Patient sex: M
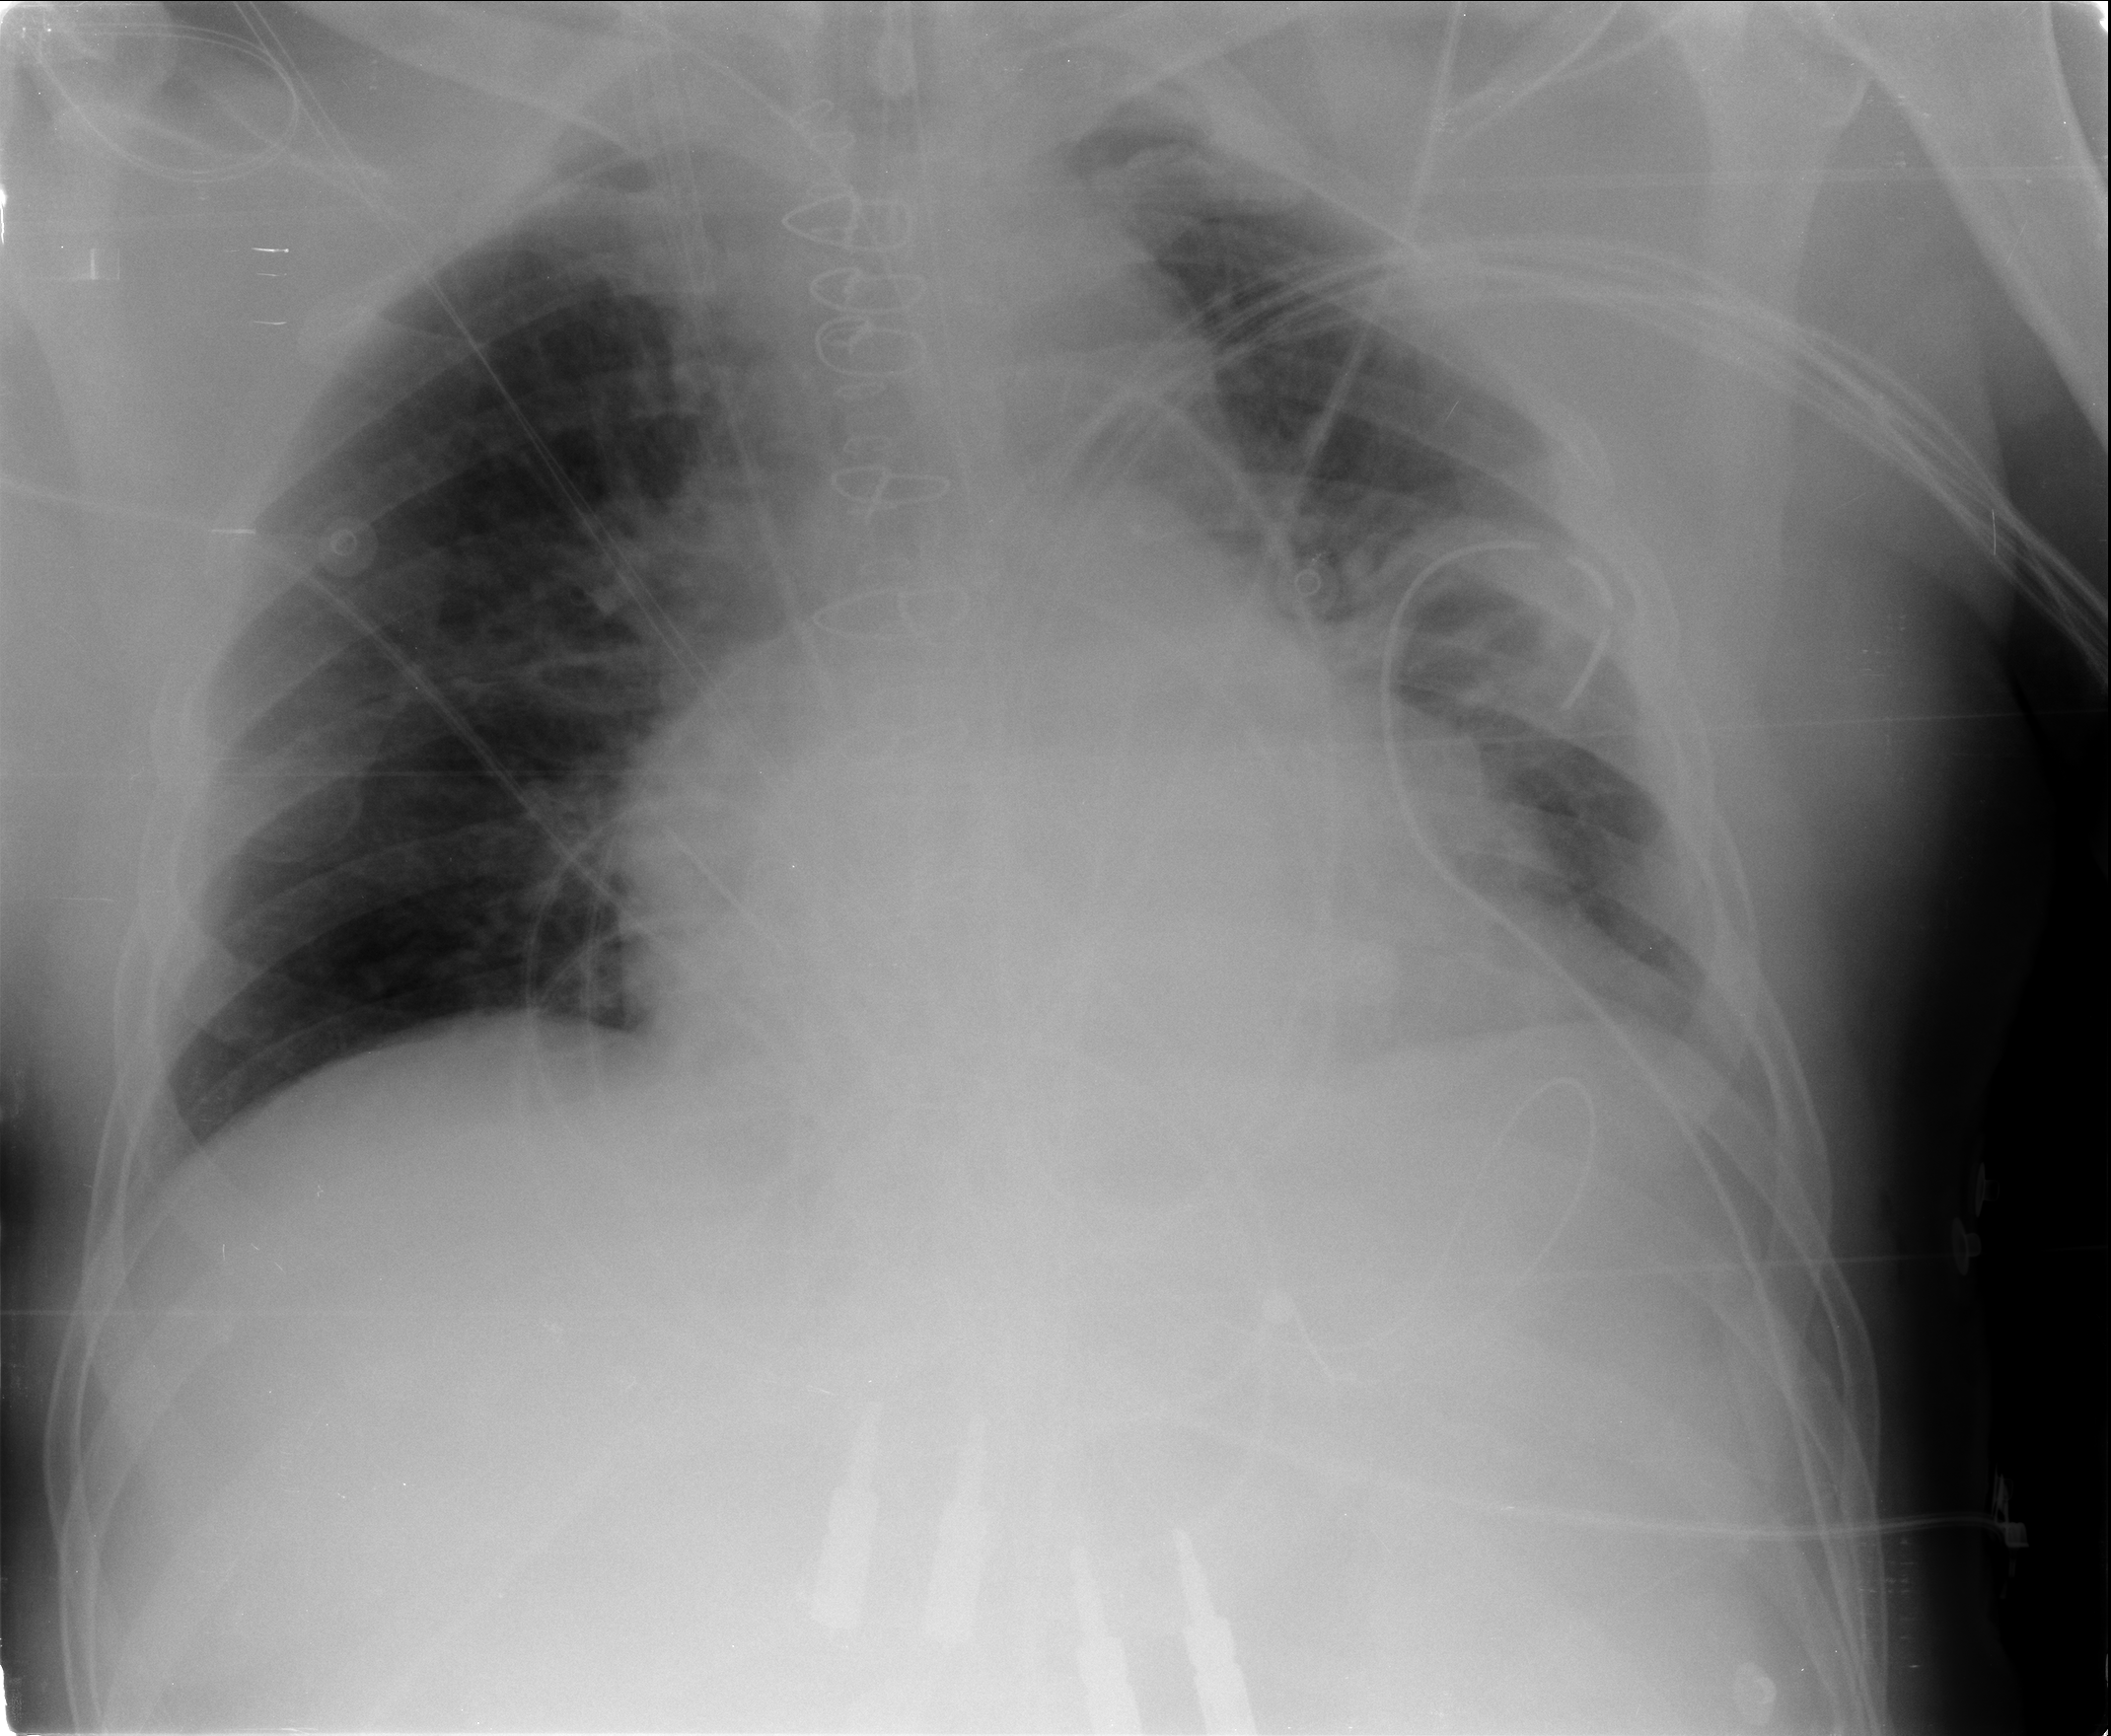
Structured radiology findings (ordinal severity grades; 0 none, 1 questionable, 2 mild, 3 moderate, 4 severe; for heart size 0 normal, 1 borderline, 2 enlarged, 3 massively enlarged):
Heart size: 2
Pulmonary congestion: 2
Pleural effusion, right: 0
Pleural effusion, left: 0
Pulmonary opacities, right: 0
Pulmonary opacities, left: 2
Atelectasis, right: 0
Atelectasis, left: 0